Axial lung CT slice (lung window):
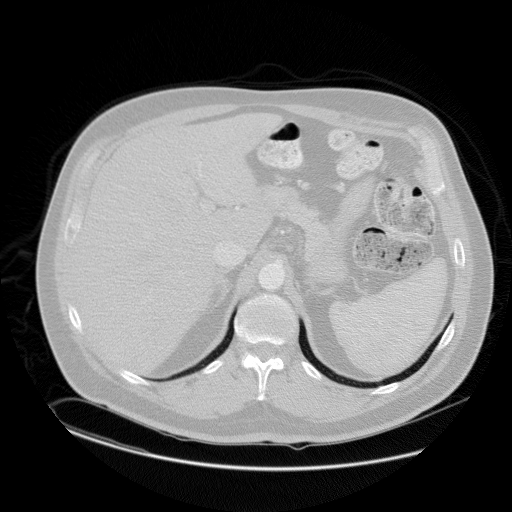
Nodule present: no